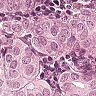
Metastatic tissue present: yes